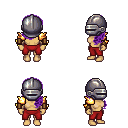
a pixel art fantasy rpg character, female body template, human, tanned skin, gold arm armor, red pants, purple left-swept hairstyle, metal helm, leather bracers, four views (front, back, left, right), 2x2 character sprite sheet, small pixel art, hard edges, no anti-aliasing